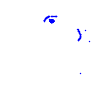
Particle: pion